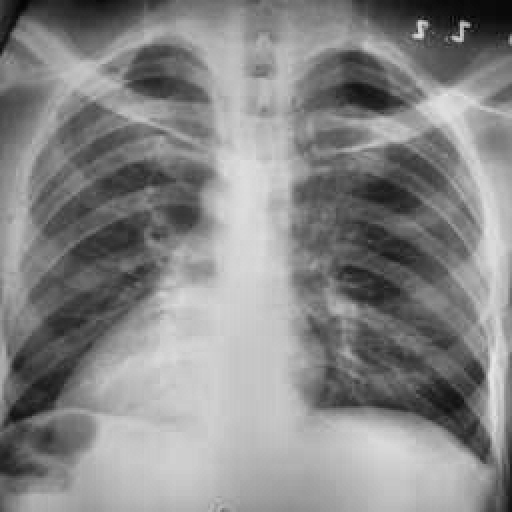
Finding: TUBERCULOSIS